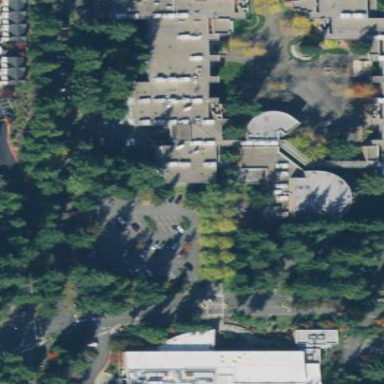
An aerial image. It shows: College building.